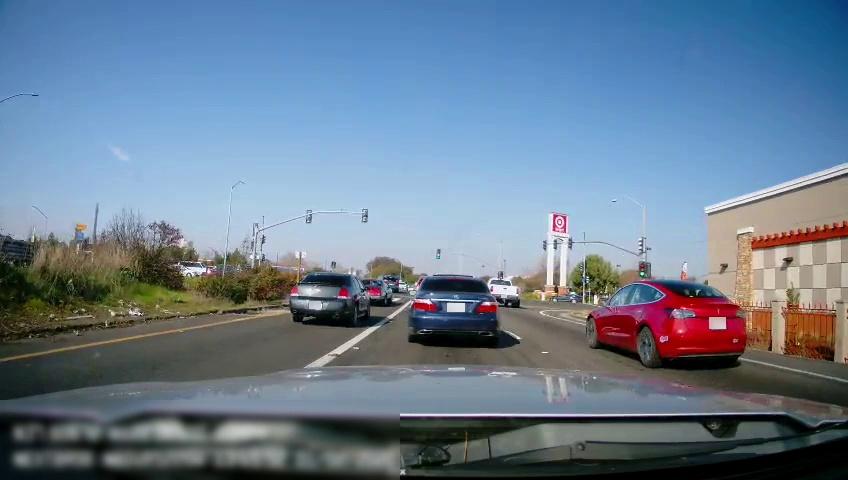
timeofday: Day
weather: Sunny
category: Drivable Space
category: Vehicles | Car
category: Vehicles | Car
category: Vehicles | Van
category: Vehicles | Car
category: Vehicles | Truck
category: Vehicles | Car
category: Vehicles | SUV
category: Vehicles | Car
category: Vehicles | Car
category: Vehicles | SUV
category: Vehicles | Car
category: Lanes | Alternate Lane
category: Lanes | Alternate Lane
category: Lanes | Current Lane
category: Lanes | Current Lane
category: Traffic | Lights
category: Traffic | Lights
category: Traffic | Lights
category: Traffic | Lights
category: Traffic | Lights
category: Traffic | Lights
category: Traffic | Lights
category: Traffic | Lights
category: Traffic | Lights
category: Traffic | Lights
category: Traffic | Lights
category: Traffic | Lights